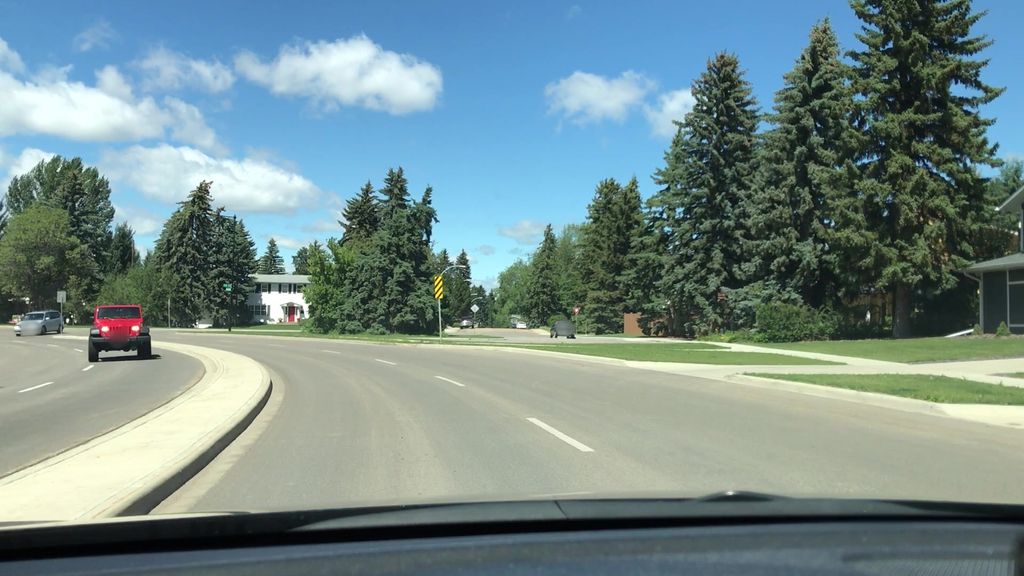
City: edmonton